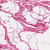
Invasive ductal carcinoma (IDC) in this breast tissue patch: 0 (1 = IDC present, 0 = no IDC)